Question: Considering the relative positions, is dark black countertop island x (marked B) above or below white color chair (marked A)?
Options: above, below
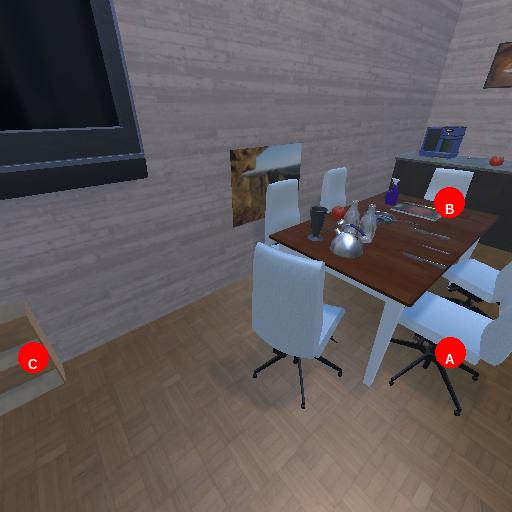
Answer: above